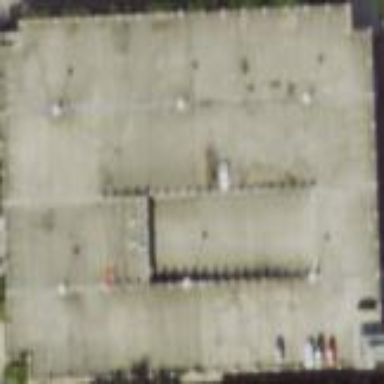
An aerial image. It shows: Multi-storey parking building with asphalt surface.